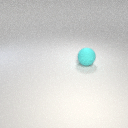
large cyan rubber sphere